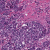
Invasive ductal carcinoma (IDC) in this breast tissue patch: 1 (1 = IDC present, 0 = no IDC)